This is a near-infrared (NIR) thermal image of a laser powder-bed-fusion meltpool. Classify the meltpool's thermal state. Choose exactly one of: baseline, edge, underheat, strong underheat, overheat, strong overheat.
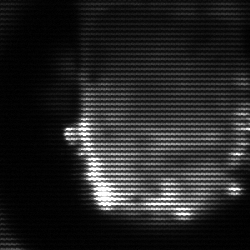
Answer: baseline